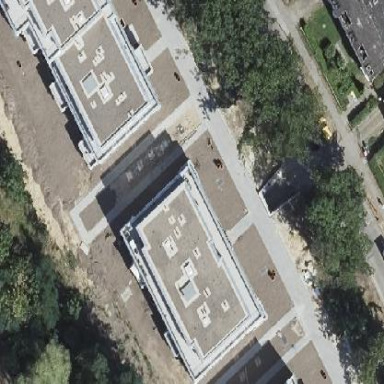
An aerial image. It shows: Flat-roofed apartment building.